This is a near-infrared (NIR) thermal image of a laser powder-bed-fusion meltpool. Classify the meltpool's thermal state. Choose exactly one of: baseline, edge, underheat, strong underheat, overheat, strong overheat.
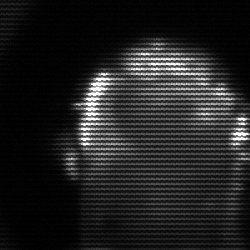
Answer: baseline